Field crop: tomato
Growth stage: 1
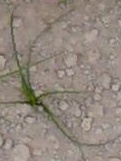
Species: cyperus